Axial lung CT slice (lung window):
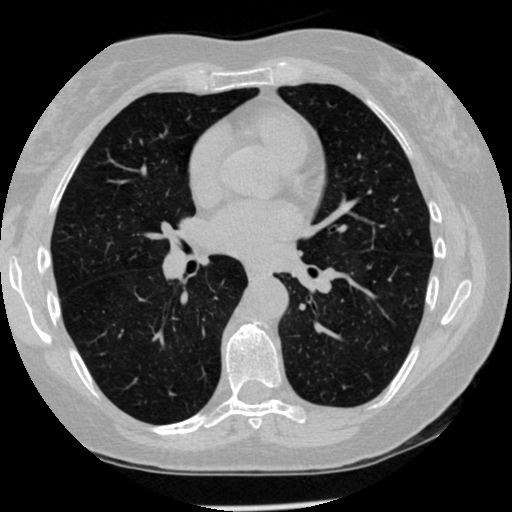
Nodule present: no